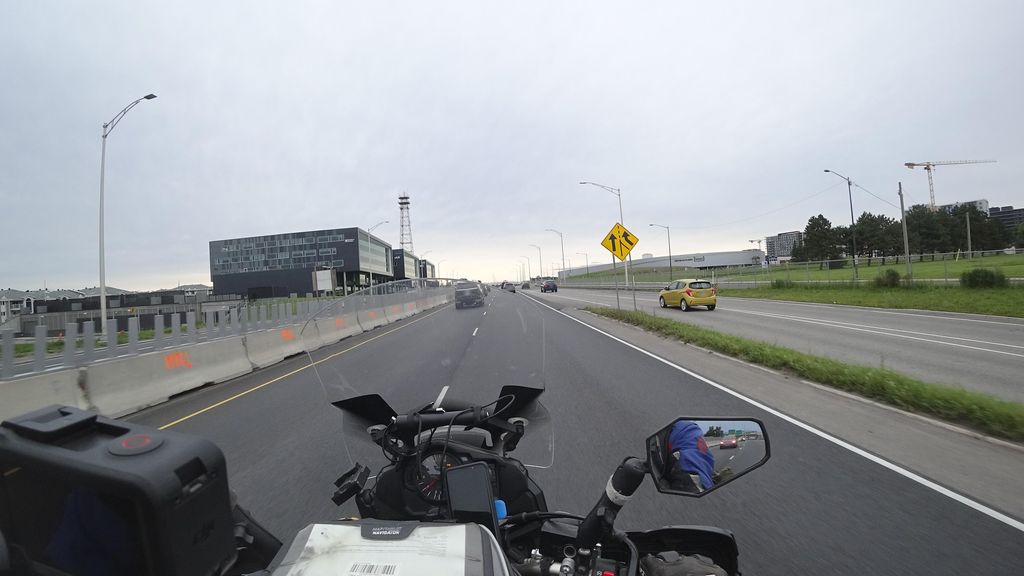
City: quebec_city